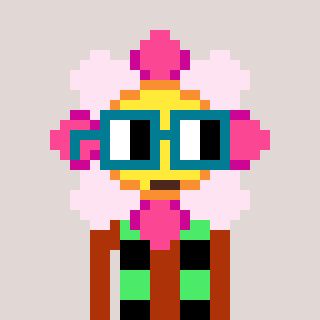
a pixel art character with square dark green glasses, a flower-shaped head and a hotbrown-colored body on a warm background